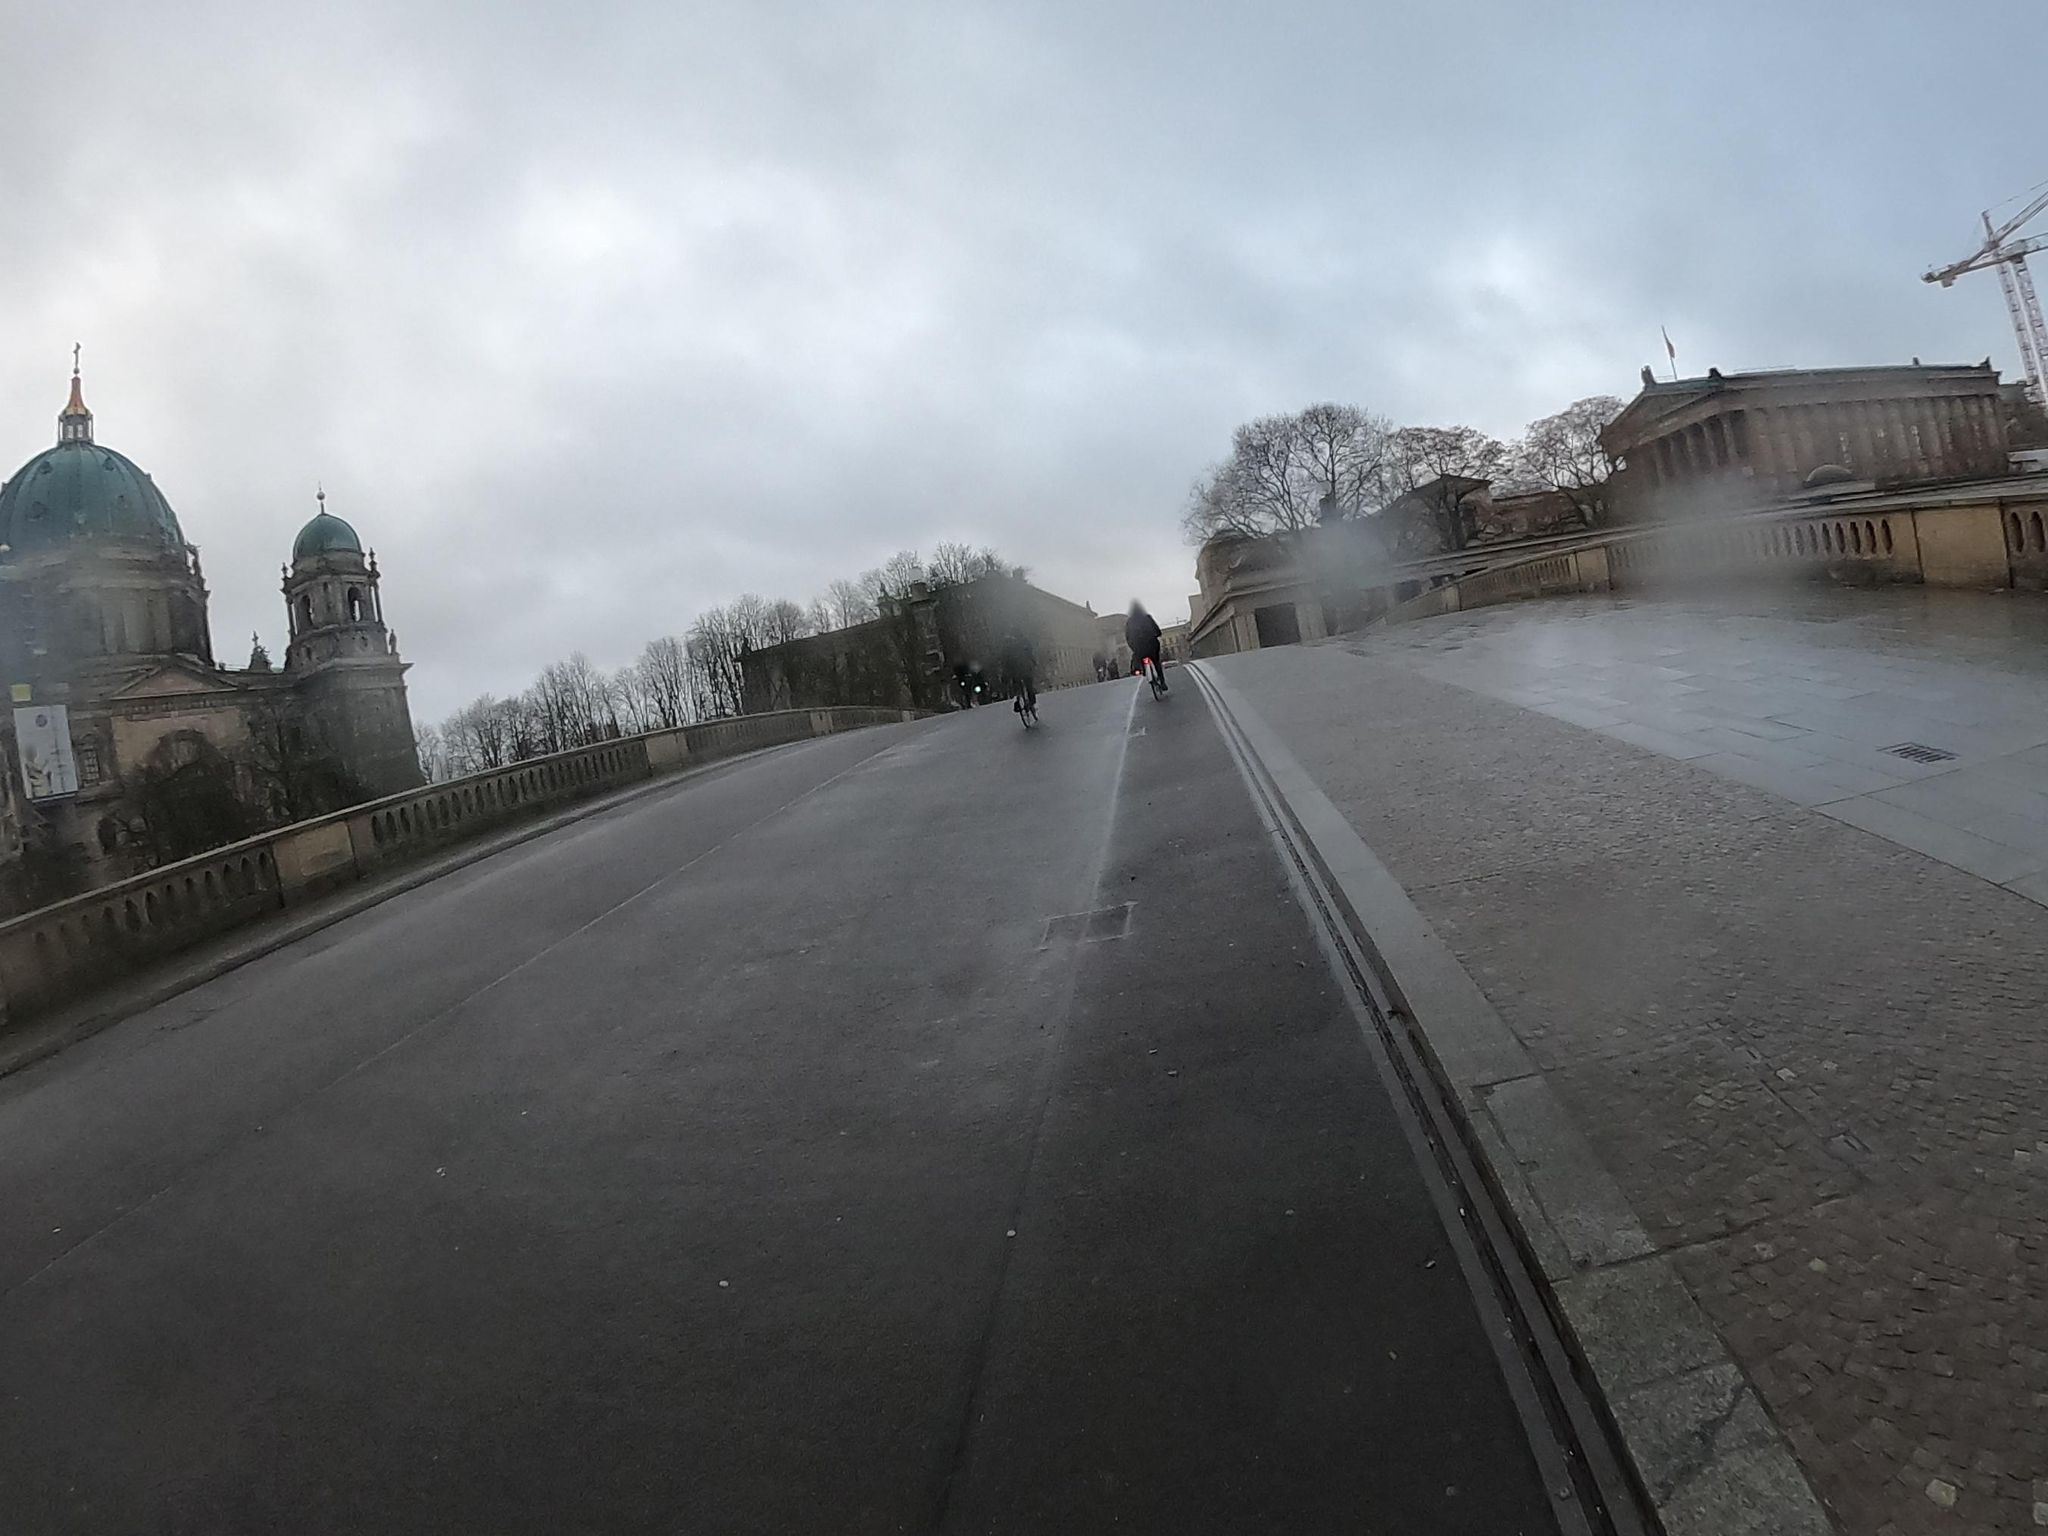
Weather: cloudy
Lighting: day
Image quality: good
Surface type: cycling surface
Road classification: footway
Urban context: urban centre
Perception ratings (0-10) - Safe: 3.52, Lively: 3.02, Beautiful: 5.12, Boring: 3.62, Depressing: 2.22, Wealthy: 5.93